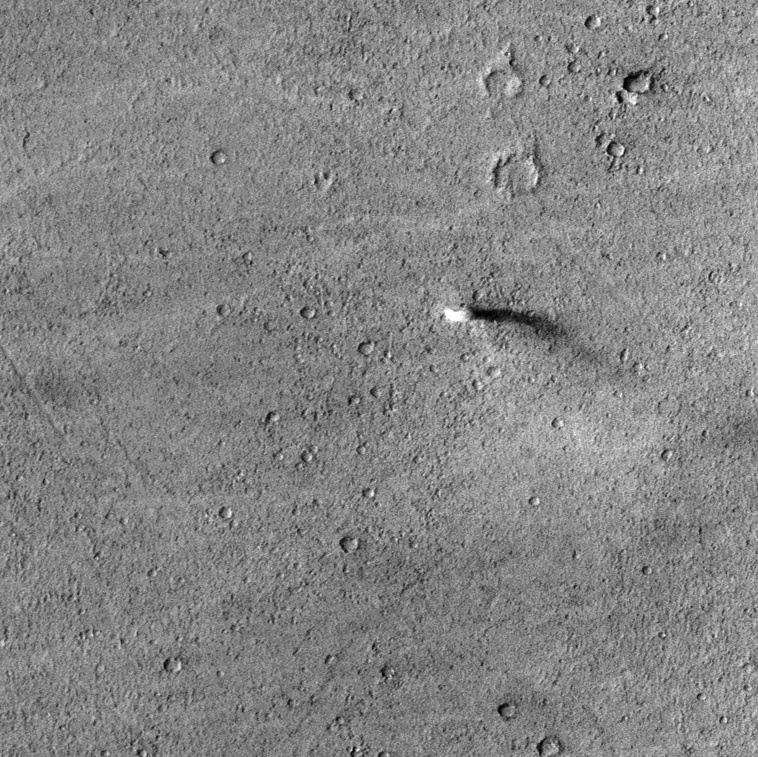
Label: dustdevil